This continuous-wavelet-transform scalogram was computed from a bearing vibration snapshot. Diagnose the bearing from this image, choosing from: normal, inner_race, outer_race, ball.
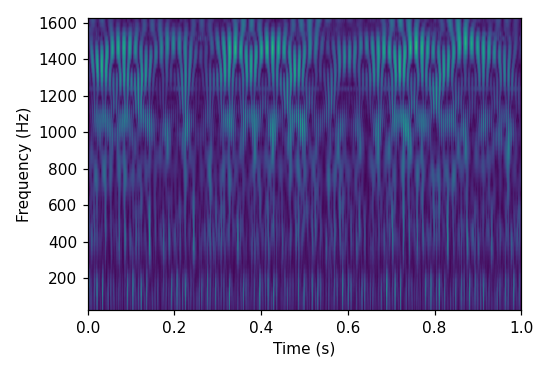
Answer: inner_race